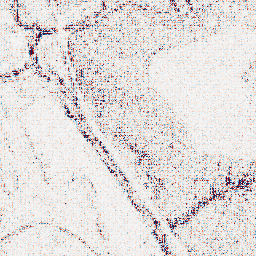
Category: wavelet
Decomposition family: wavelet_reverse_biorthogonal
Decomposition parameters: wavelet: rbio2.4
level: 1
Upsampling method: area
Upsampling parameters: scale: 2
Upsampling scale: 2